九年级 · 画法几何学
(本题10分)(2022$cdot$浙江金华$cdot$九年级期末)如图1,在矩形$ABCD$中,$AB=3,BC=5$,点$E$在$AB$边上,且$AE=1$.点$F$是$BC$边上的动点.将$triangleBEF$沿$EF$折叠得到$triangleGEF$.直线$GF$与直线$AB$的交点为$H$.图1图2图3(1)如图2,点$F$与点$C$重合时,求$triangleHEG$与$triangleHBC$的面积比;(2)如图3,当$H$在点$A$的上方,且满足三角形$HEF$是等腰三角形时,求线段$EH$的长.(3)在点$F$的运动过程中,以$E、G、H$为顶点的三角形能否与以$B、C、D$为顶点的三角形相似？若能,求$BF$的长;若不存在,请说明理由.
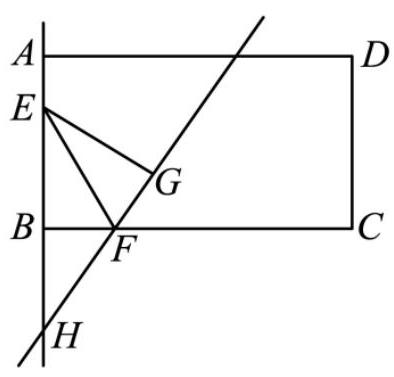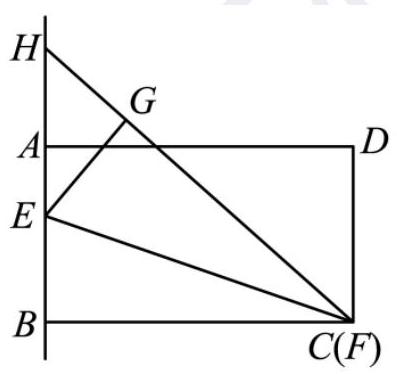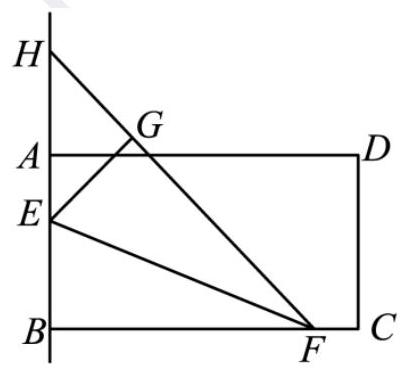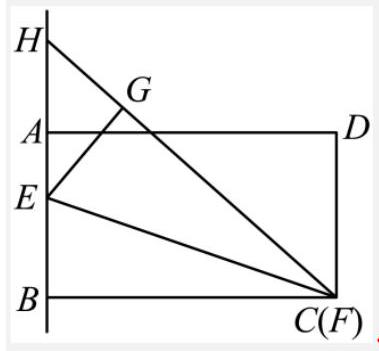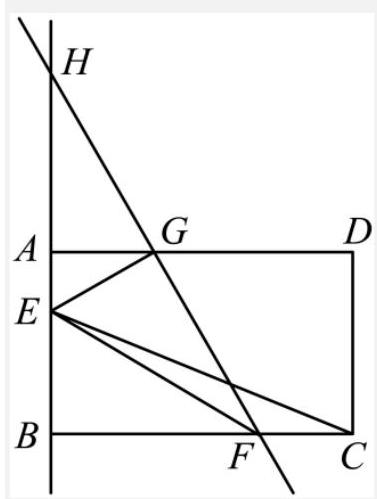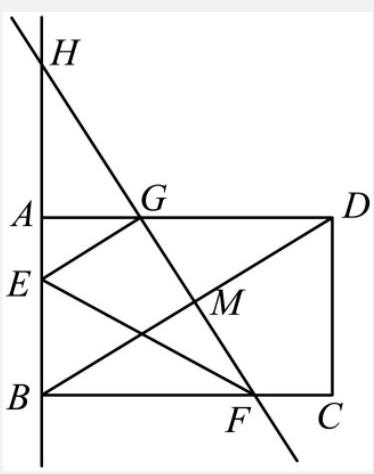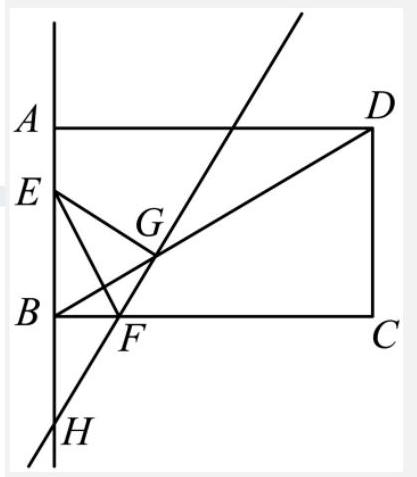
答案: (1)$frac{4}{25}$(2)4(3)存在,$BF=frac{2sqrt{34}+6}{5}$或$BF=frac{2sqrt{34}-6}{5}$
解析: 【分析】(1)根据$angleGHE=angleBHC,angleEGH=angleCBH$,得证$triangleHEGsimtriangleHCB$,根据面积之比等于相似比的平方,得到${S}_{triangleHEG}:{S}_{triangleHCB}=left(frac{EG}{CB}right)^{2}$,结合$EG=BE=AB-AE=2$,计算即可.（2）根据题意,$EF=EH$,根据折叠性质,等腰三角形三线合一性质,得$FB=FG=GH$,得到$angleBHF=30^{circ}$,结合$EG=BE=AB-AE=2$,计算即可.（3）根据题意,当$H$在上方时,先计算$BD$,利用$triangleHEGsimtriangleBCD$计算$GH$,再利用$triangleHFBsimtriangleBDC$计算即可;当$H$在下方时,先计算$BD$,利用$triangleHEGsimtriangleBCD$计算$HE$,$BH$,再利用$triangleHFBsimtriangleBDC$计算即可.(1)如图,$becauseangleGHE=angleBHC,angleEGH=angleCBH$,$thereforetriangleHEGsimtriangleHCB$,根据面积之比等于相似比的平方,$therefore{S}_{triangleHEG}:{S}_{triangleHCB}=left(frac{EG}{CB}right)^{2}$,$becauseEG=BE=AB-AE=2$,$therefore{S}_{triangleHEG}:{S}_{triangleHCB}=left(frac{2}{5}right)^{2}=frac{4}{25}$.(2)根据题意,$EF=EH$,根据折叠性质,等腰三角形三线合一性质,得$FB=FG=GH$,$thereforeangleBHF=30^{circ}$$becauseEG=BE=AB-AE=2$,$thereforeEH=4$.(3)$becauseBC=5,DC=3$,四边形$ABCD$是矩形,$thereforeBD=sqrt{3^{2}+5^{2}}=sqrt{34}$.根据题意,得到$CHperpBD$时,$triangleHEGbacksimtriangleBCD$,$thereforefrac{HE}{BD}=frac{HG}{BC}=frac{EG}{DC}$,$thereforefrac{HG}{5}=frac{2}{3}$,解得$GH=frac{10}{3}$.$becausetriangleHEGbacksimtriangleHFB$,$thereforetriangleHFBsimtriangleBDC$,$thereforefrac{BF}{FH}=frac{DC}{BD}$,$thereforefrac{BF}{BF+frac{10}{3}}=frac{3}{sqrt{34}}$,解得$BF=frac{2sqrt{34}+6}{5}$.当$H$在下方时,$becauseBC=5,DC=3$,四边形$ABCD$是矩形,$thereforeBD=sqrt{3^{2}+5^{2}}=sqrt{34}$.根据题意,得到$CHperpBD$时,$triangleHEGsimtriangleBCD$,$thereforefrac{HE}{BD}=frac{HG}{BC}=frac{EG}{DC}$,$thereforefrac{HE}{sqrt{34}}=frac{2}{3}$,解得$HE=frac{2sqrt{34}}{3}$,$thereforeBH=HE-BE=frac{2sqrt{34}}{3}-2=frac{2sqrt{34}-6}{3}$.$becausetriangleHEGsimtriangleHFB$,$thereforetriangleHFBsimtriangleBDC$,$thereforefrac{BF}{BH}=frac{DC}{BC}$,$thereforefrac{frac{BF}{2sqrt{34}-6}}{3}=frac{3}{5}$,解得$BF=frac{2sqrt{34}-6}{5}$.【点睛】本题考查了矩形的性质,折叠的性质,等腰三角形的判定和性质,勾股定理,三角形相似的判定和性质,熟练掌握三角形相似的判定性质是解题的关键.